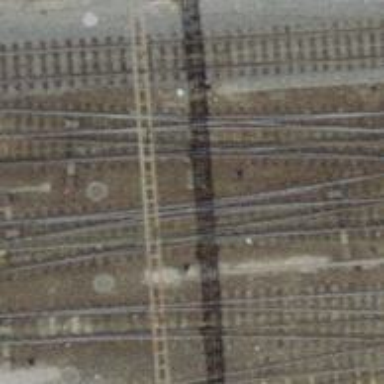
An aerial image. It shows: Railway crossing.